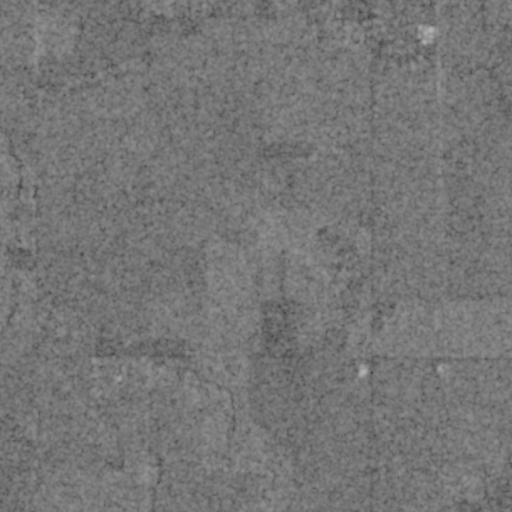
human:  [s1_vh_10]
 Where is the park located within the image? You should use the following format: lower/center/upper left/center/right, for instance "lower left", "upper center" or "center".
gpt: The park is located in the upper right of the image.
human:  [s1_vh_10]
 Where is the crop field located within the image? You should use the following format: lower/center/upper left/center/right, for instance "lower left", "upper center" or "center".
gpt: There is no crop field in the image.

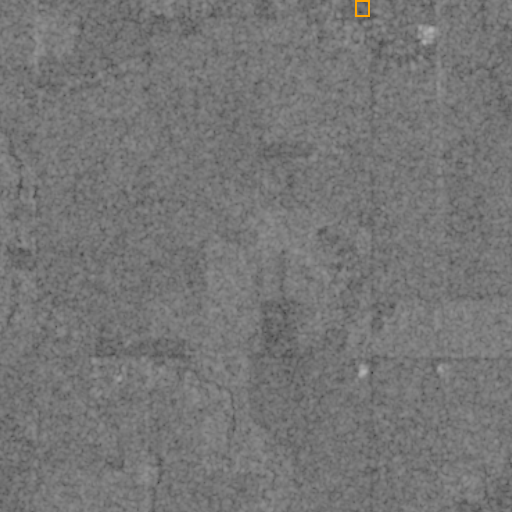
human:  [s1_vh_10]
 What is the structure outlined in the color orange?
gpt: The structure outlined in orange is a park.
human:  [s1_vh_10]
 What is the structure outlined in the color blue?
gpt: There is no blue outline.